Chest X-ray. View position: PA
Patient age: 73
Patient sex: M
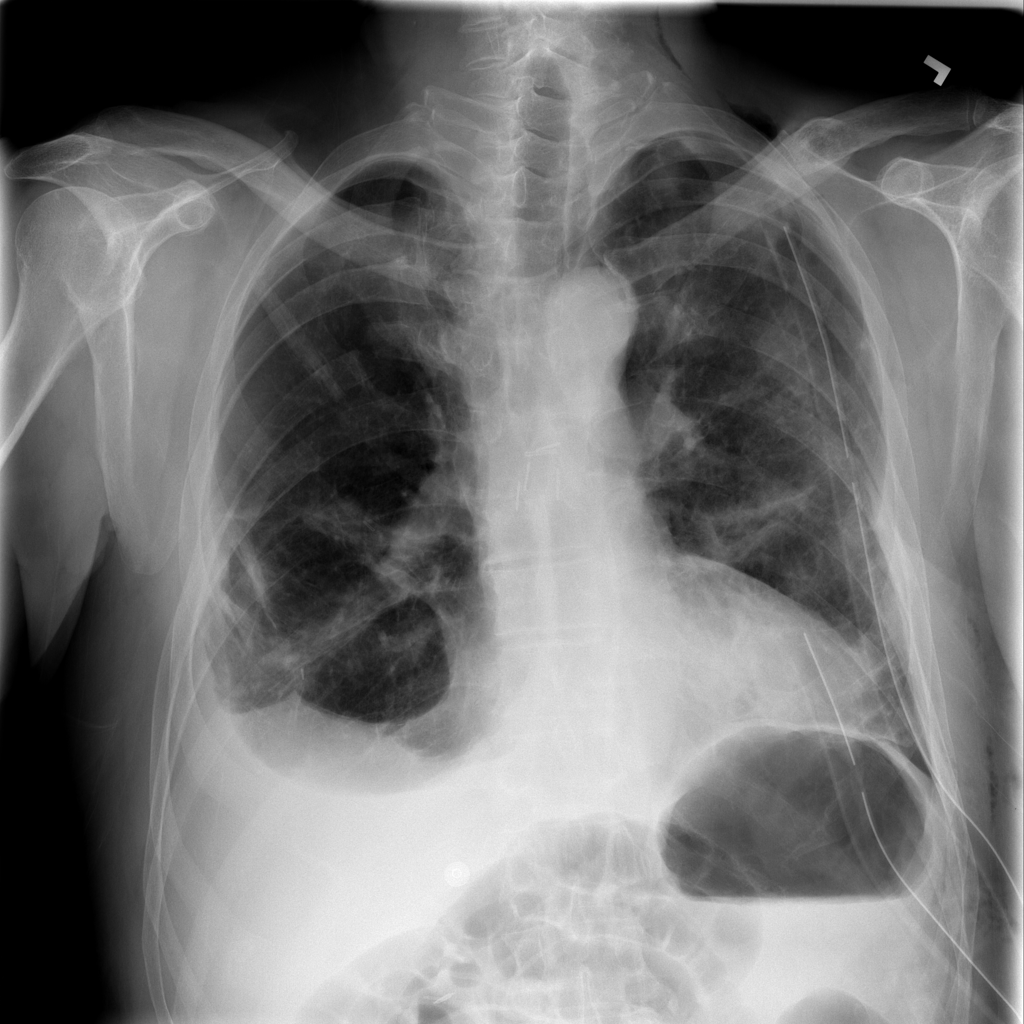
Finding: Pneumothorax